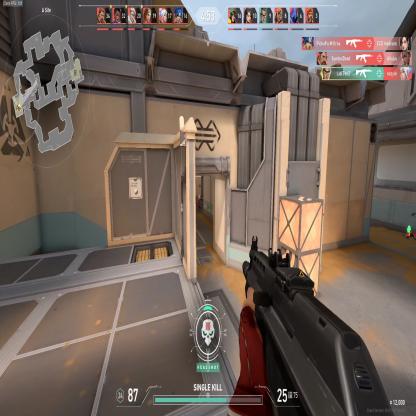
Label: enemy